Field crop: maize
Growth stage: 2
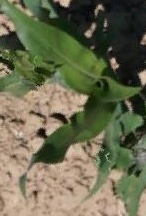
Species: maize